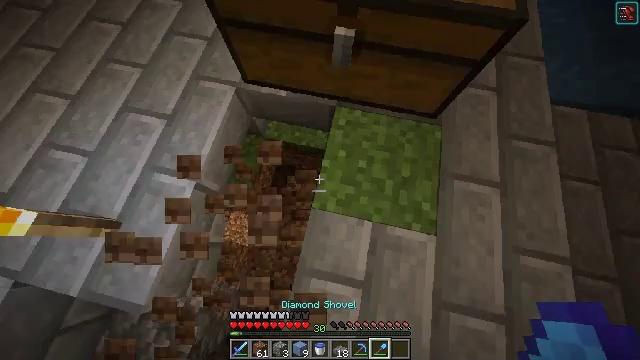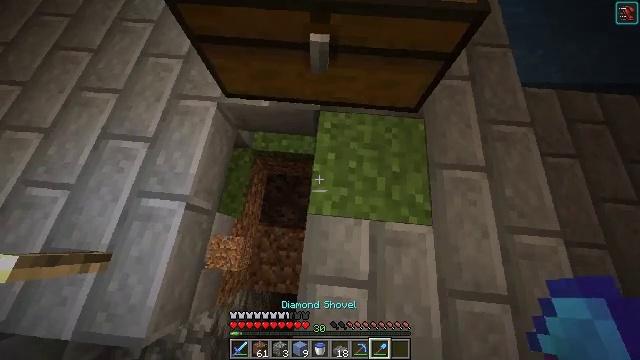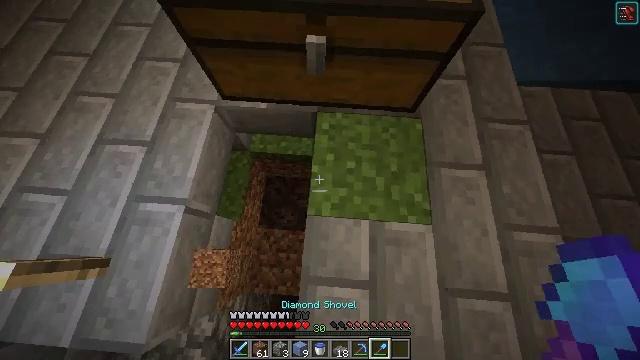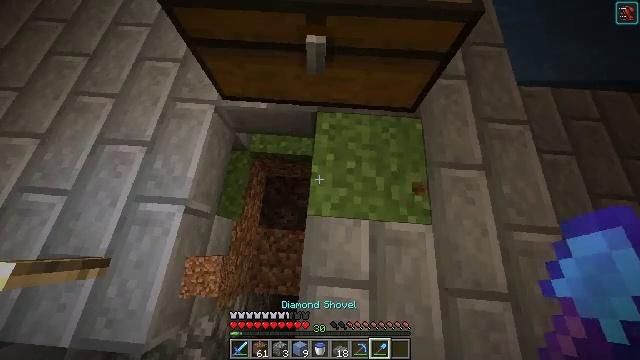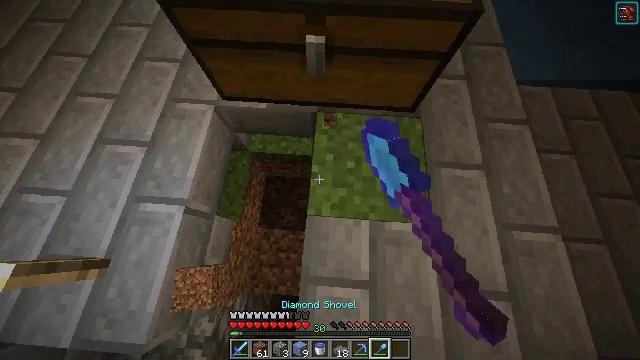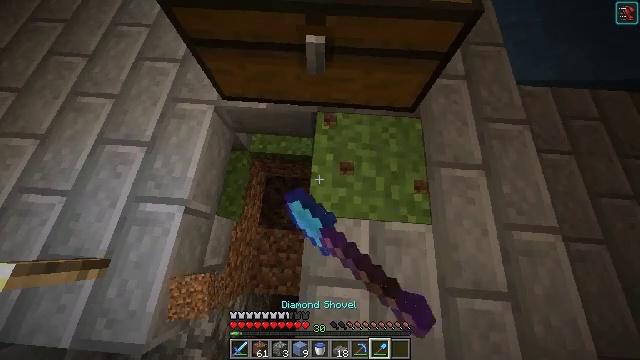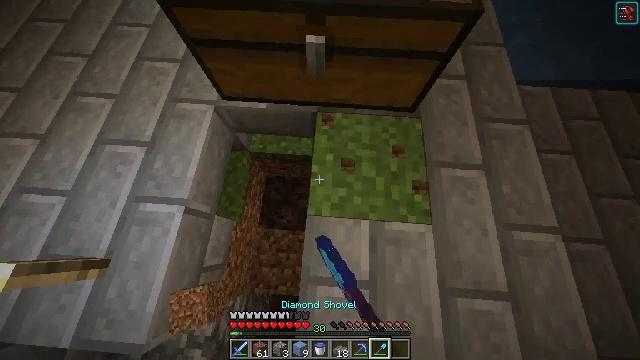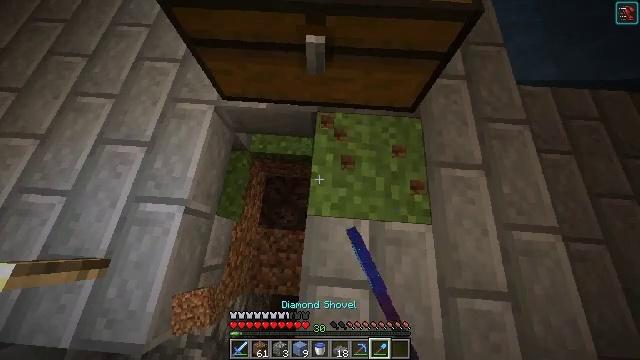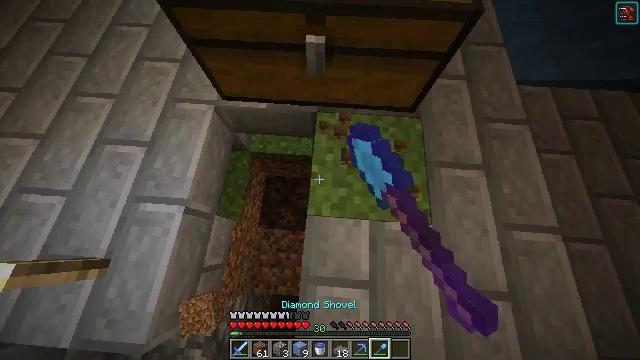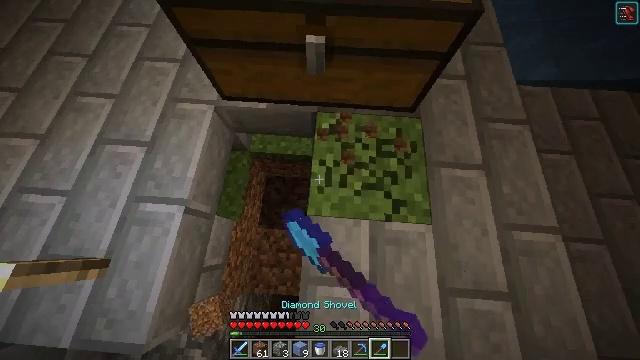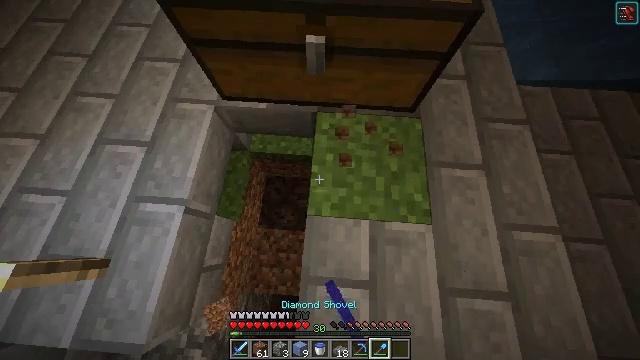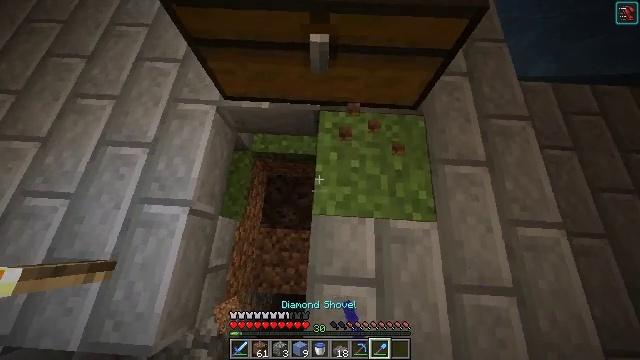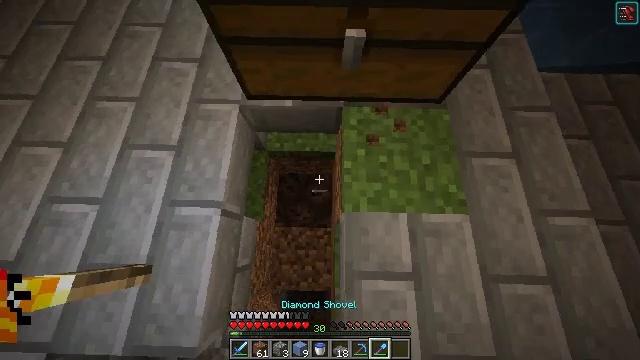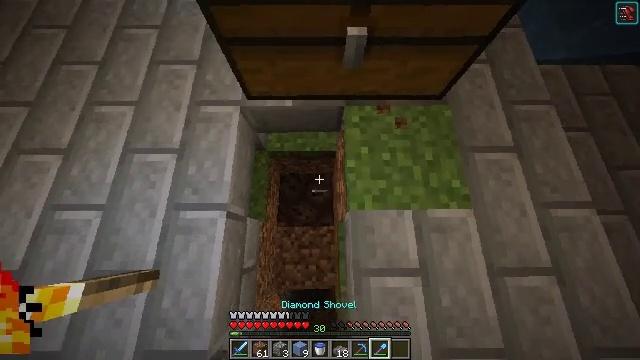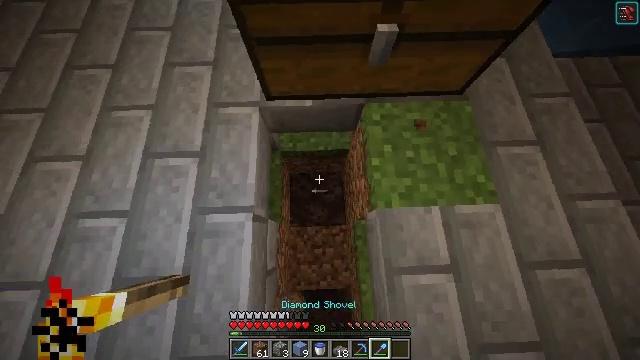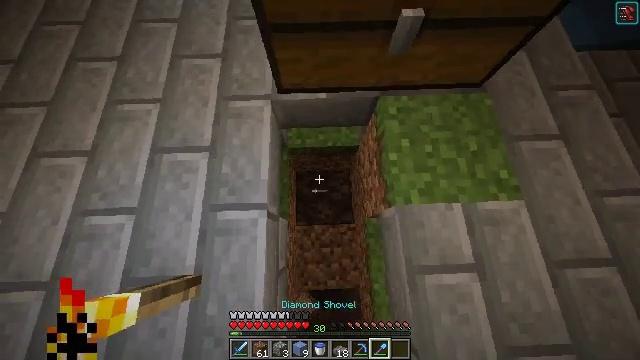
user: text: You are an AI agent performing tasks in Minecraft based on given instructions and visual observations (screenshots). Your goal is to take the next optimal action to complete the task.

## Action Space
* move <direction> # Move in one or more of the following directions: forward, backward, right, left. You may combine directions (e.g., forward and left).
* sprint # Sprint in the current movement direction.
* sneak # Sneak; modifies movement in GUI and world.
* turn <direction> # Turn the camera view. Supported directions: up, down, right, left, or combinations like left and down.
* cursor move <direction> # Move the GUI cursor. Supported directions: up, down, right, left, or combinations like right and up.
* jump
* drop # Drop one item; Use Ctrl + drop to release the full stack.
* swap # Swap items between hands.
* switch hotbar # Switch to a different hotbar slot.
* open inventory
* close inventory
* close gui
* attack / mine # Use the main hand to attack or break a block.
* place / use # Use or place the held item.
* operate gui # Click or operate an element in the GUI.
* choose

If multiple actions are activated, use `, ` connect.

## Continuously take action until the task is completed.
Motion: motion action
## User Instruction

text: Collect soul sand blocks.
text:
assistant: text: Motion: turn right and up
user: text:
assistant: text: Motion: turn right
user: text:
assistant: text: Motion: attack / mine
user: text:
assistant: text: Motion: attack / mine
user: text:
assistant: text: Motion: attack / mine
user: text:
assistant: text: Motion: attack / mine
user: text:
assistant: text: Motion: attack / mine
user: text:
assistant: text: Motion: attack / mine
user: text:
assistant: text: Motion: attack / mine
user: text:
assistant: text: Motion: no_op
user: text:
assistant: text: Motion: move left
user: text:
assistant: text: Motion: move left, turn right
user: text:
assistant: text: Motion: move left, turn right
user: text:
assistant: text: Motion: turn right
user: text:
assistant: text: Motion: no_op
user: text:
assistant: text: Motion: no_op
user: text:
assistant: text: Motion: no_op
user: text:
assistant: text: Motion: no_op
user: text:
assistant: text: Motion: turn right
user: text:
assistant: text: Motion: turn right and up
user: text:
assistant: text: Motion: turn right and up
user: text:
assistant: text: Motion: no_op
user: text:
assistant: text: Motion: no_op
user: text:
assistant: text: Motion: attack / mine
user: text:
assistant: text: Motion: attack / mine
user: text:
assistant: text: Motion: attack / mine
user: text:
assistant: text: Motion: attack / mine
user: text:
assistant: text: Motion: no_op
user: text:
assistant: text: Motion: no_op
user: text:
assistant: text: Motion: no_op